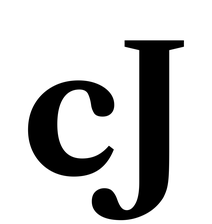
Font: LibreCaslonText_Bold